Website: ulta-beauty
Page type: billing-address
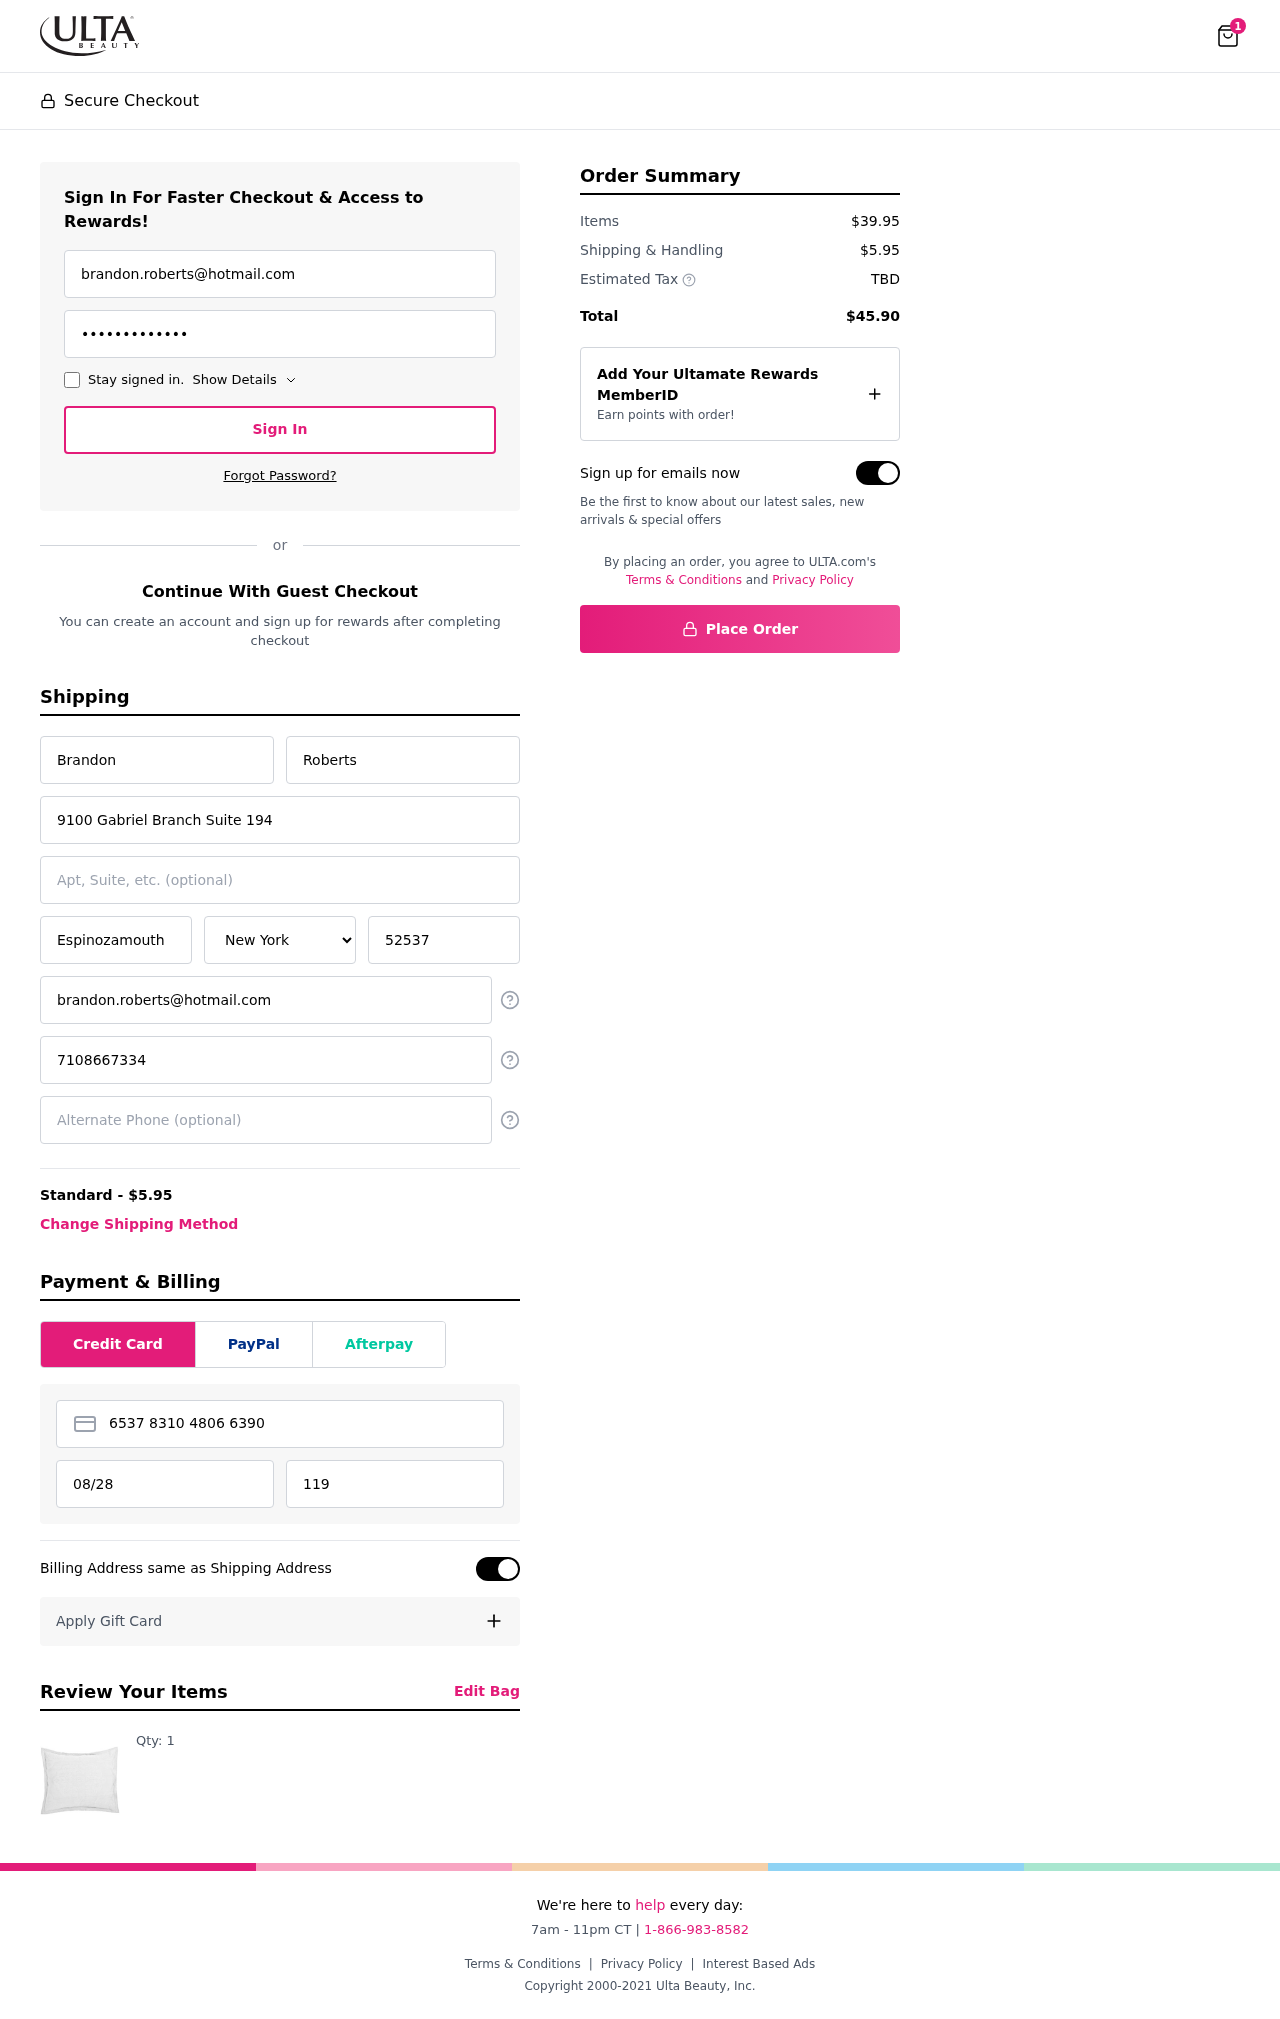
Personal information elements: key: PII_STATE
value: New York
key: PII_EMAIL
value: brandon.roberts@hotmail.com
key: PII_FIRSTNAME
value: Brandon
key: PII_LASTNAME
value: Roberts
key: PII_STREET
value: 9100 Gabriel Branch Suite 194
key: PII_CITY
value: Espinozamouth
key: PII_POSTCODE
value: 52537
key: PII_PHONE
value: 7108667334
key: PII_CARD_NUMBER
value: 6537 8310 4806 6390
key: PII_CARD_EXPIRY
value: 08/28
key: PII_CARD_CVV
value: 119
Product elements: key: PRODUCT1_QUANTITY
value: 1
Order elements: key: ORDER_NUM_ITEMS
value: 1
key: ORDER_SHIPPING_COST
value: $5.95
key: ORDER_SUBTOTAL
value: $39.95
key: ORDER_TOTAL
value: $45.90